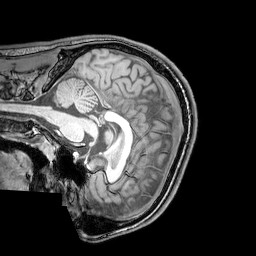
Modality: T1w
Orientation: sagittal
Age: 21
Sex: male
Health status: healthy
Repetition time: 0.081 s
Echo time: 0.037 s